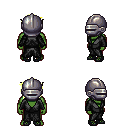
a pixel art fantasy rpg character, male body template, orc, green skin, gray robe, metal pants, gold pixie cut hairstyle, metal helm, ghillies, four views (front, back, left, right), 2x2 character sprite sheet, small pixel art, hard edges, no anti-aliasing